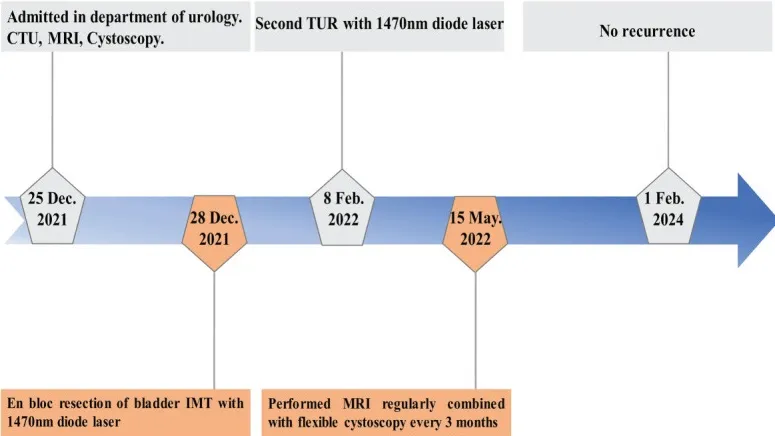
The results of follow-up examination after operation. (E) The flowchart of timeline for diagnosis and treatment process.
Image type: chart (chart)